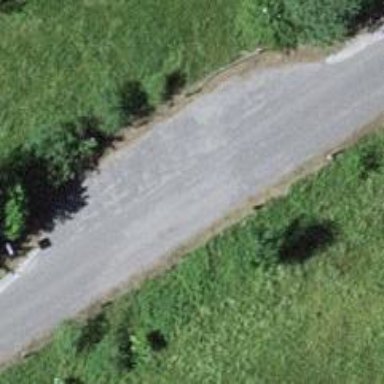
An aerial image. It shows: Passing place on the road.